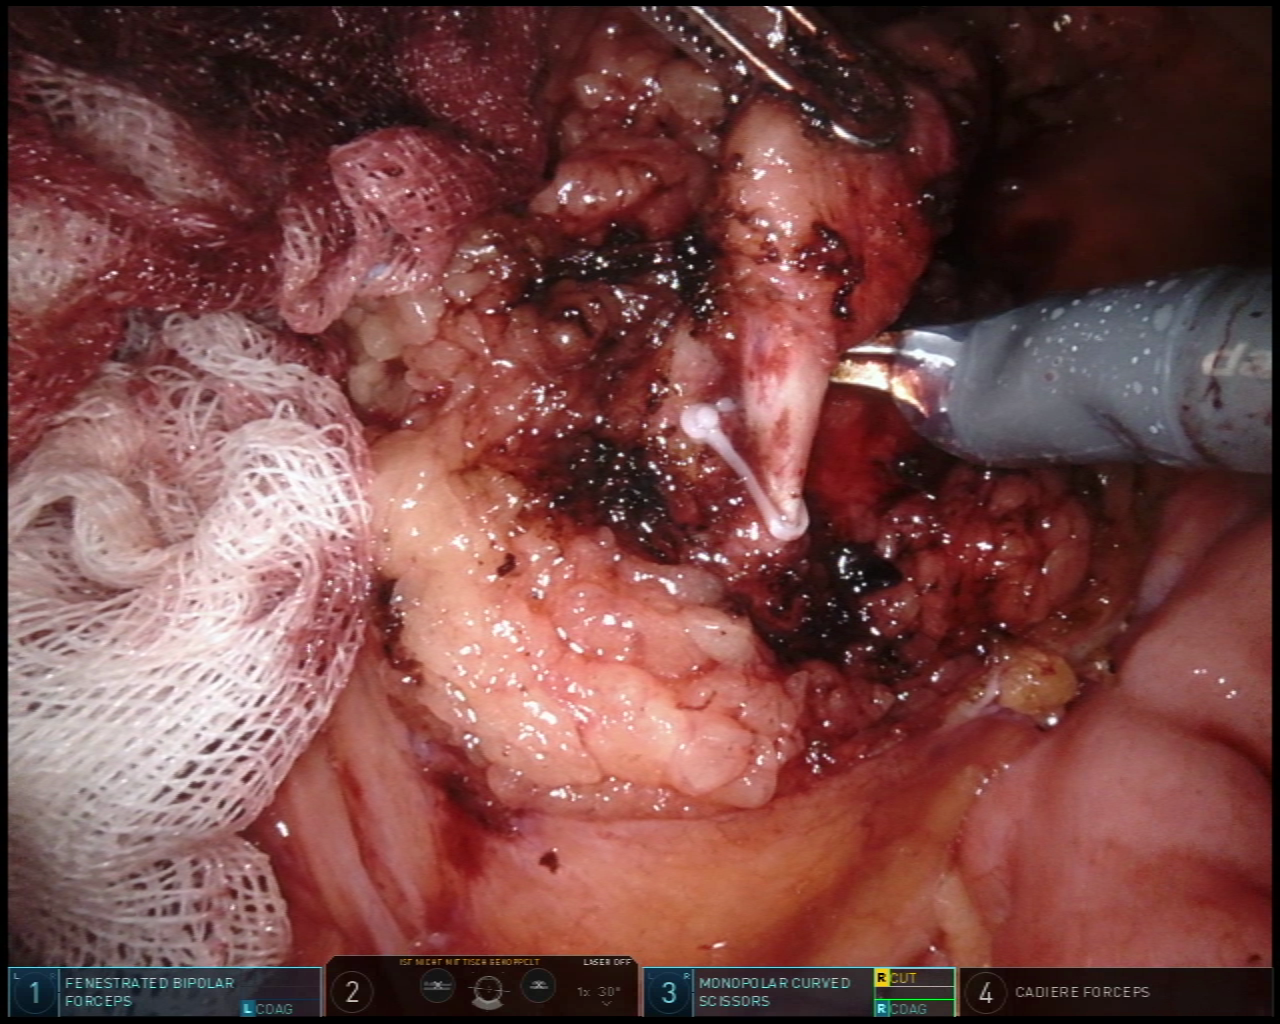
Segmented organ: inferior_mesenteric_artery
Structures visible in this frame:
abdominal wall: no
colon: no
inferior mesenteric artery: yes
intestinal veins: no
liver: no
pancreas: no
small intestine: yes
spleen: no
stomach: no
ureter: no
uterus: no
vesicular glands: no